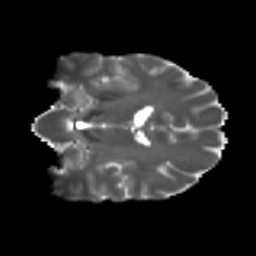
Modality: T2w
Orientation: coronal
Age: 28
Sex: male
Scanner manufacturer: ge
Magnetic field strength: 3 T
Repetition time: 7.8 s
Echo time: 0.061 s